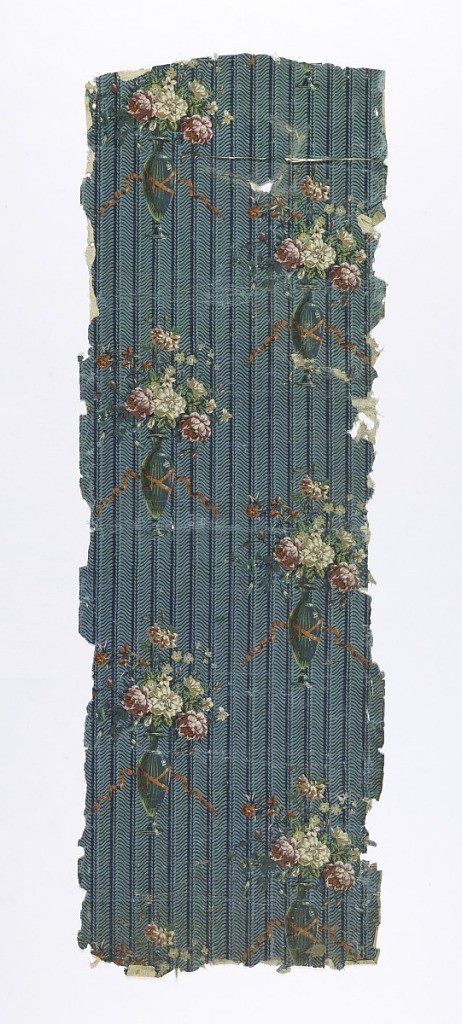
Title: Sidewall
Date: ca. 1800
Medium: Block-printed
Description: Vases with floral bouquets on blue simulated textile ground. Lined with linen.